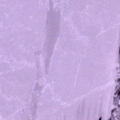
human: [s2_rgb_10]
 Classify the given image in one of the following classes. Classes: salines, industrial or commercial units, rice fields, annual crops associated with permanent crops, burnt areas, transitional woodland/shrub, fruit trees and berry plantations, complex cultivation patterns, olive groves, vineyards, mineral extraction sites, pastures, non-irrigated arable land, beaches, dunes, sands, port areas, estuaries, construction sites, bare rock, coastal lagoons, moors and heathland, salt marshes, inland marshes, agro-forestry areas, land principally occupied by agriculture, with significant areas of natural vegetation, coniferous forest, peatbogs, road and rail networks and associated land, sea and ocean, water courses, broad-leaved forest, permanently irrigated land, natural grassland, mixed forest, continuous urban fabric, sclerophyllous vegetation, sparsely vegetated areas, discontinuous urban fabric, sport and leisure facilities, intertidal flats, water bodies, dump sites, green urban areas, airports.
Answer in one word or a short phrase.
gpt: sea and ocean